Question: After a lot of time I put into researching. I still can't find an answer.
I have a HTML that is showing the wrong width in my tables. Here is a link to the html email: <URL> and here is a screenshot of how it looks in Outlook 2007:

The main problem is the bottom area. The link of the html email displays it correctly. I have no idea what else to do from here. Here is my code for the bottom part I am having trouble with:
'''
<table cellpadding="0" cellspacing="0" border="0" width="625" align="center" bgcolor="#FFFFFF">
<tr>
<td height="23" colspan="3" bgcolor="#FFFFFF">&nbsp;</td>
</tr>
<tr>
<td width="25">&nbsp;</td>
<td><table cellpadding="0" cellspacing="0" border="0">
<tr>
<td><img src="https://www.tagwebstore.com/email/testimonial-top.png" width="573" height="36" style="display:block;" /></td>
</tr>
<tr>
<td bgcolor="#f0d7c1" width="573"><table cellpadding="0" cellspacing="0" border="0" width="573">
<tr>
<td width="28"></td>
<td style="font-size:11px; line-height:18px; color:#000000; font-style:italic; font-family:Helvetica, Arial, sans-serif;" width="517"><table cellpadding="0" cellspacing="0" border="0">
<tr>
<td style="font-size:11px; line-height:18px; color:#000000; font-style:italic; font-family:Helvetica, Arial, sans-serif;">We've been using TAG for a while and we love TAG &ndash; we love the products. When we bring the products to Oklahoma City, nobody else has the products. It's a big plus here for our market area. I think it would be a great thing for people to get online and see what TAG can do for them.</td>
</tr>
<tr align="right">
<td height="40" valign="bottom" style="font-size:11px; line-height:18px; color:#000000; font-style:normal; font-weight:bold; font-family:Helvetica, Arial, sans-serif;">Sirron Brown, Marketing Director<br />
Excell Home Care and Hospice, Oklahoma</td>
</tr>
</table></td>
<td width="28"></td>
</tr>
</table></td>
</tr>
<tr>
<td><img src="https://www.tagwebstore.com/email/testimonial-bottom.png" width="573" height="57" /></td>
</tr>
</table></td>
<td width="25">&nbsp;</td>
</tr>
</table>
<!--Testimonial End-->
<!--Footer-->
<table cellpadding="0" cellspacing="0" border="0" width="625" align="center" bgcolor="#FFFFFF">
<tr>
<td colspan="3" height="20">&nbsp;</td>
</tr>
<tr>
<td width="25">&nbsp;</td>
<td width="575"><table cellpadding="0" cellspacing="0" border="0">
<tr>
<td align="left" valign="middle" width="295" style="font-family:Helvetica, Arial, sans-serif; font-size:12px;"><a href="mailto:info@tagwebstore.com" style="color:#000000; text-decoration:none;">info@tagwebstore.com</a>&nbsp;&nbsp;&nbsp;&nbsp;&nbsp;&nbsp;|&nbsp;&nbsp;&nbsp;&nbsp;&nbsp;&nbsp;<PHONE></td>
<td width="178" style="font-family:Helvetica, Arial, sans-serif; font-size:12px;" valign="middle" align="right">Follow us on Twitter &amp; YouTube</td>
<td valign="middle" width="102"><a href="https://twitter.com/TAGhomecaremktg"><img src="https://www.tagwebstore.com/email/twitter.png" width="49" height="17" border="0" /></a><a href="http://www.youtube.com/TAGWebinars"><img src="https://www.tagwebstore.com/email/youtube.png" width="53" height="21" border="0" /></a></td>
</tr>
</table></td>
<td width="25">&nbsp;</td>
</tr>
<tr>
<td colspan="3" height="20">&nbsp;</td>
</tr>
</table>
<!--Footer End-->
'''
The width of the containing table is suppose to be 625px. Any help is appreciated.
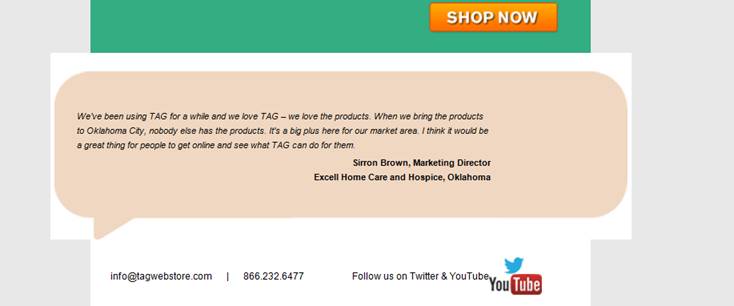
Answer: ### oh the joy of html emails
There are many rules you have to obey when dealing with HTML-based email, especially when you have exacting clients and pixel-perfect designs, and I am quite glad that I haven't had to work on such a project for at least two years now... The main reason for my utter dislike of the practice is primarily down to two email-clients. The first and all time worst being Lotus Notes 6.5.4 , and the all time second worst(s), they're not even the best at being bad, Outlook 2007 and 2010!
> Whoever thought it would be a good idea to use the Microsoft Word WYSIWYG HTML Engine to render HTML Emails in Outlook 2007 and 2010, must have been mad, lazy, lost or ever-so-slightly confused (delete as appropriate). It causes no end of rendering problems for developers, usually with random and inexplicable sizing calculations or padding problems.
<URL>
Simply put, I do not envy you :)
I found the best way to help me out with my email troubles was to follow the following rules:
1. Never use colspans or rowspans.
2. Always set correct dimensions for your tables and cells.
3. Use spacer gifs rather than &nbps;.
4. Always specify correct image sizes and never scale images up or down.
5. Always add style="display:block;" to images.
6. Avoid using divs.
7. If you wish to colour links, put the styling on a span as a child inside the a tag.
8. Don't use italics.
9. Don't use BRs for layout, always use tables.
10. Use BRs in Text, not Ps (to avoid stange margin problems and paragraphing being completely ignored).
Because the sheer number of emails I used to get through ended up being ridiculous, I developed a script to help me with the work of checking dimensions and other possible pitfalls. If you're interested in using it you can find it here:
<URL>
The script can be added as a usual script tag or enabled using GreaseMonkey or something similar (it was designed to work with Firefox but I see no reason why it shouldn't work elsewhere). Due to the way I used to build my emails, it will only enable itself if either the following conditions are met:
1. There is an outer wrapping table that has width="100%" set, used to centre the actual email content.
2. or... there is an outer element (a table or div) that has the id="base".
I've passed your HTML through it and the image below is the resulting output, it makes more sense when you have the actual page because you can hover over each bordered item and it will give you a rough idea of what the problem is (either that or you can just inspect the element directly with Firebug or similar).

So from inspecting the above it seems you have a few problems that need to be fixed, I'd say the most important ones are to get rid of rowspans and colspans (these always cause problems in Outlook) and to make sure all your dimensions tally correctly. Once you've fixed these issues you might see a considerable improvement, but then again you might not, there are no certainties in the hazardous life of HTML email building...
Hope it helps.